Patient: sex M, age 71
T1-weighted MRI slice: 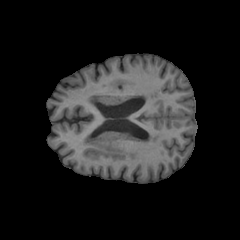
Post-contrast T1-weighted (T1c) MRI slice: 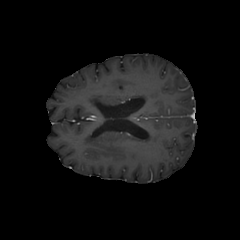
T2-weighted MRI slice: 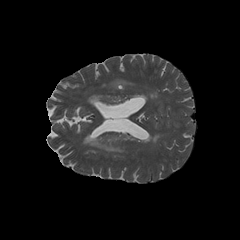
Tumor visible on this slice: yes
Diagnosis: Astrocytoma, IDH-wildtype
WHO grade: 2